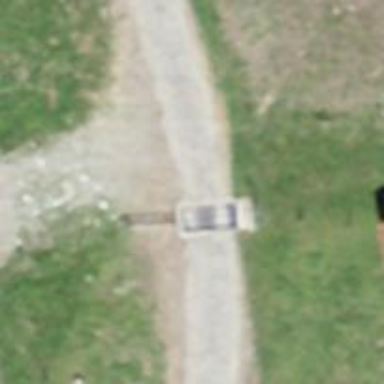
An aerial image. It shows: Cattle grid.